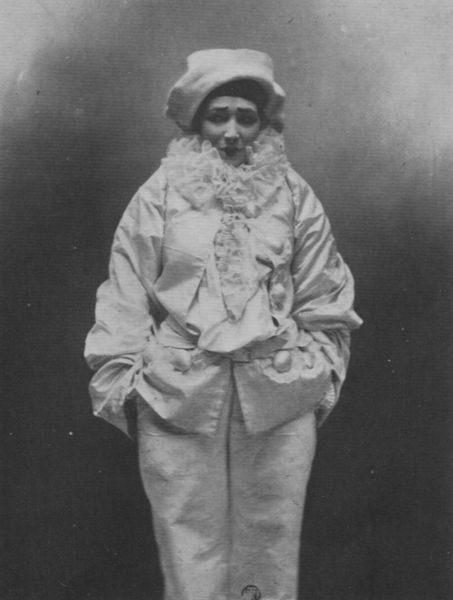
Titel: Sarah Bernhardt (1844–1923), Schauspielerin, in der Pantomime »Pierrot assassin«
Künstler: Atelier Nadar
Schlagwörter: dunkel, flügel, haut, kopf, mann, schatten, weiß, wolken, frau, frisur, grau, haar, hell, hintergrund, hut, licht, mitte, mund, nase, schwarz, stirn, blick, dame, gürtel, schal, anzug, hose, jacke, kappe, mütze, arme, augen, falten, gesicht, kleidung, kragen, mensch, stehen, ärmel, bildnis, gesten, hände, portrait, porträt, figur, gewand, haare, mantel, pose, lippen, locken, seide, engel, putte, perücke, taille, wangen, verkleidung, glanz, rüschen, krempe, gestalt, schauspiel, foto, fotografie, photographie, hängen, maske, clown, viele, schwarzweiß, zirkus, stempel, posieren, photo, hosentaschen, heiligenschein, wangenknochen, hölle, zentral, aufnahme, harlekin, hosenanzug, allen, pierrot, tehen, sebastian, absturz, tirn, arte, comedia, weisser clown, blicks, comedia dell'rte, modens, stürzenf